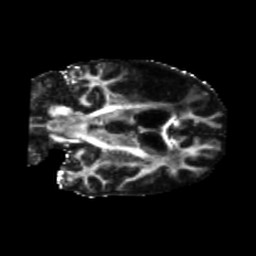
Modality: FA
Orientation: coronal
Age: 58
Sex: male
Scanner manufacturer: siemens
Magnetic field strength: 3 T
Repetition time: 5.25 s
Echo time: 0.08 s